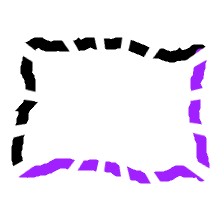
Shape: rectangle